Field crop: tomato
Growth stage: 1
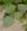
Species: solanum